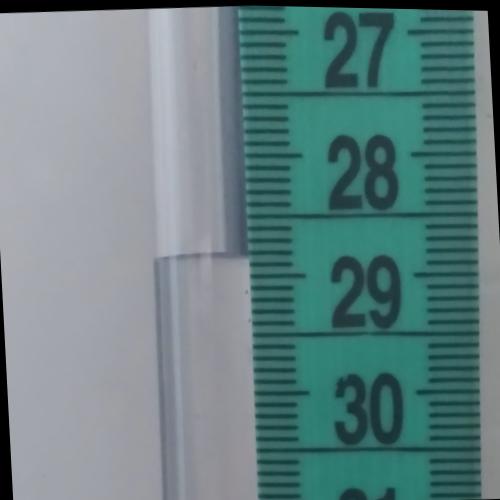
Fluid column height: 28.8 cm